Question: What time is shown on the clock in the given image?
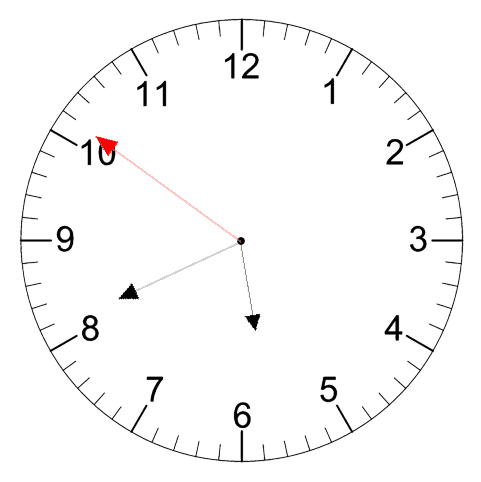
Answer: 05:40:51